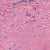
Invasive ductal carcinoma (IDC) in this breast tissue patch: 1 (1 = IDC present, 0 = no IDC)